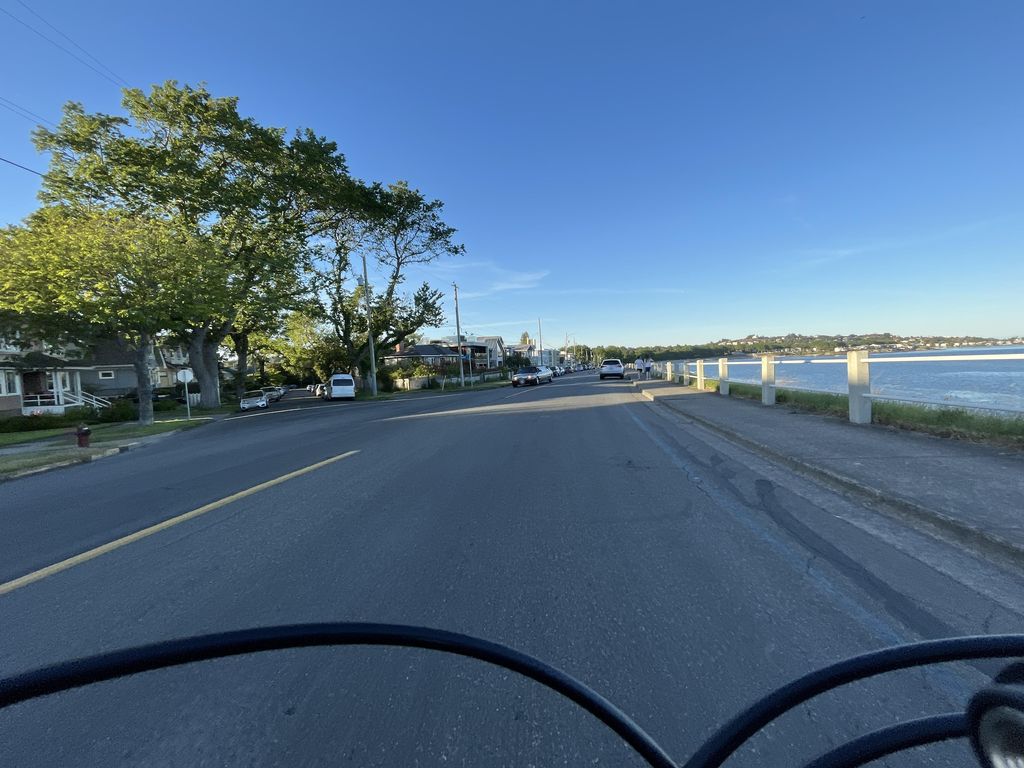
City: victoria